Interaction volume radius: 5 \u00c5
Interaction volume height: 10 \u00c5
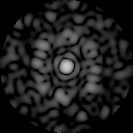
Disorder parameter: 0.807